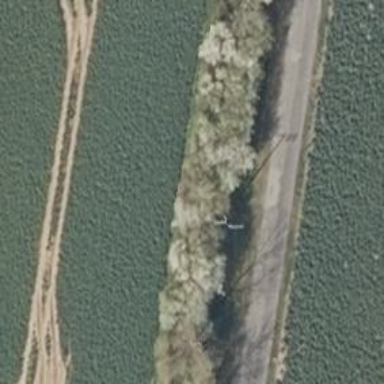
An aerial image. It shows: Row of deciduous broadleaved trees.